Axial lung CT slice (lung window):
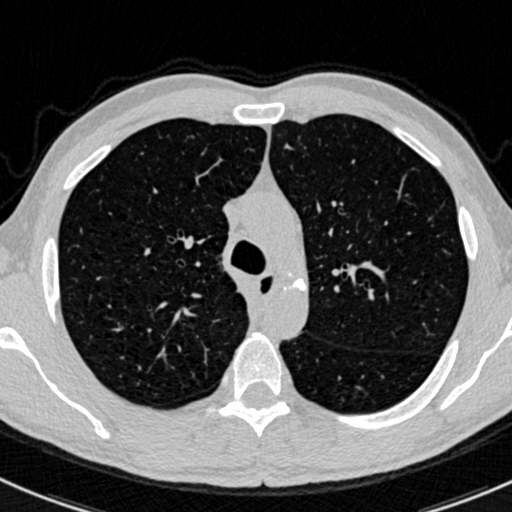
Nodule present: no